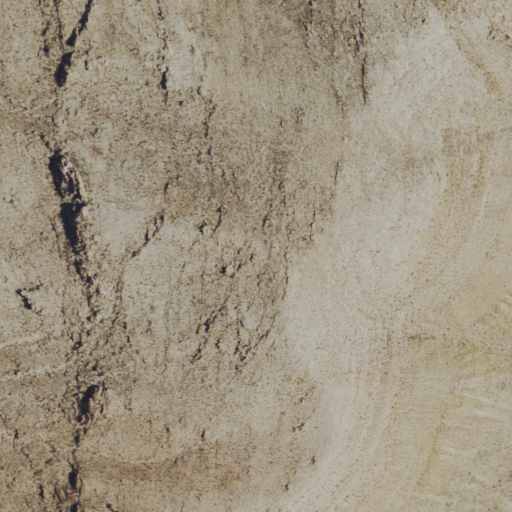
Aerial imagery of mountain in Nevada named Robber Roost Hills containing only shrub